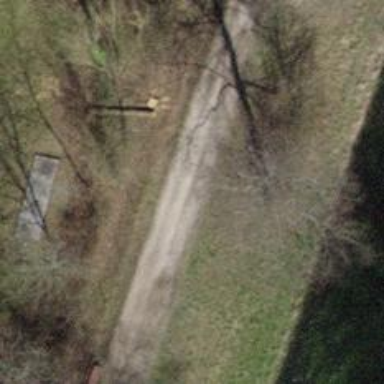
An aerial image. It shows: Red bench.